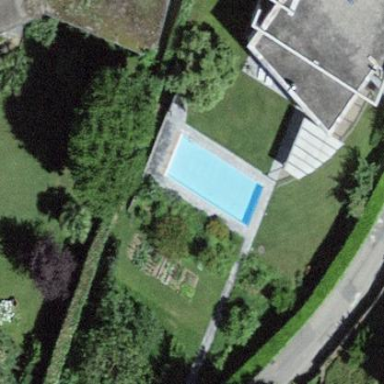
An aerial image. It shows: Swimming pool located in leisure land.